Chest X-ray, PA view. Patient: 69 years old, sex M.
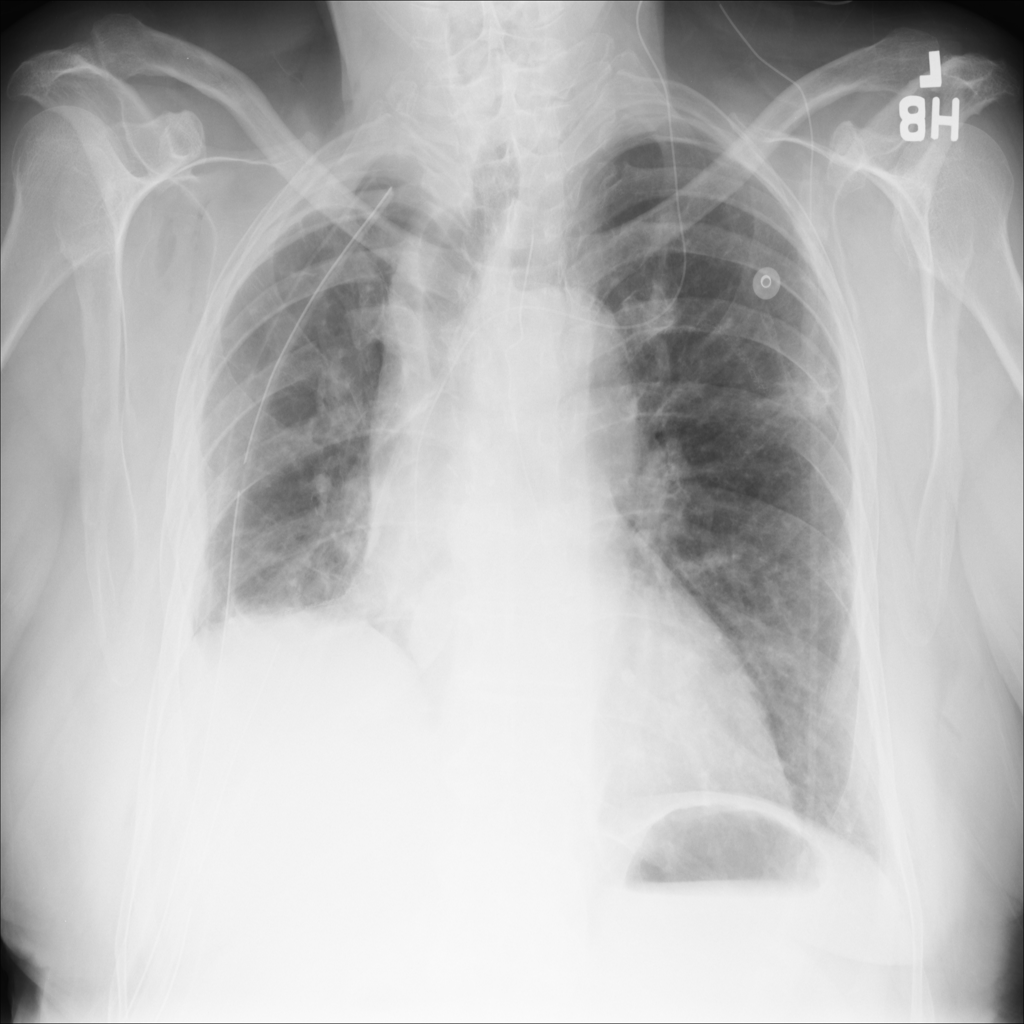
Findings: Emphysema, Mass, Pleural_Thickening